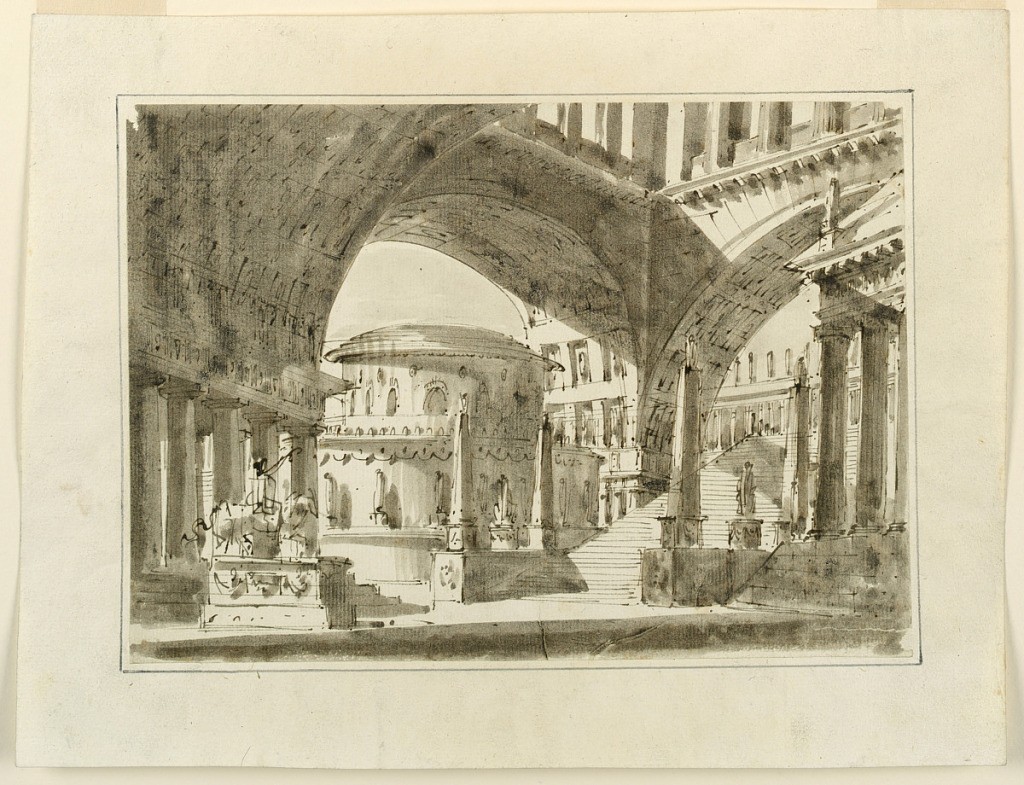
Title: Stage Design, Group of Buildings
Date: late 18th century
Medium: Pen and brown ink, brush and sepia wash on paper
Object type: Drawing
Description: Horizontal rectangle. From vast buildings surrounding court, view out toward circular building. Stairs with obelisks lead toward background to the right. Equestrian monument to the left.